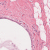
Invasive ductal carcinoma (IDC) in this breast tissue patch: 0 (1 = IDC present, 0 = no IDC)